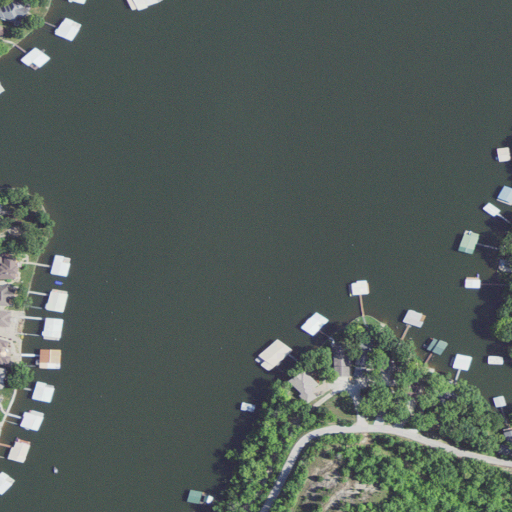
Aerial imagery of valley in Missouri named Parmley Hollow containing open water, open development, deciduous forest, low intensity development, medium intensity development, mixed forest, and high intensity development